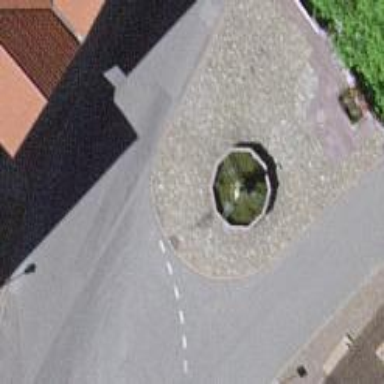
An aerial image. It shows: Beautiful fountain.